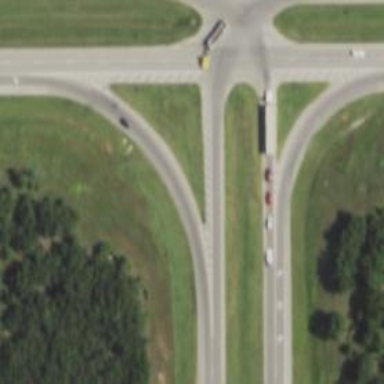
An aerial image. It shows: Trunk link highway.